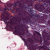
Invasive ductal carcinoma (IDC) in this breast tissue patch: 0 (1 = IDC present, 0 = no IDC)